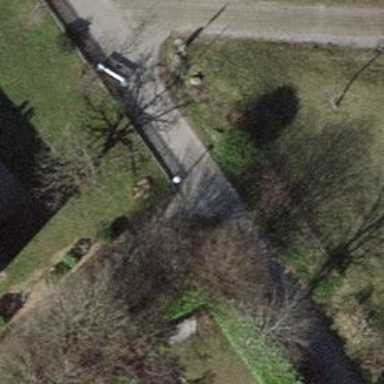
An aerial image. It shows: Bollard barrier.